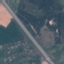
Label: Highway